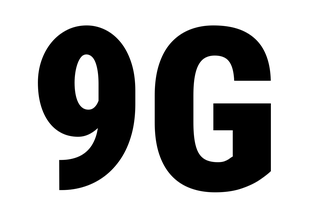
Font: Roboto_Condensed_Black